Question: When I use both css and animations on my pieChart I get these strange artefacts. Anyone ever noticed these and how to eventually fix them? The code I use for setting the stylesheet is:
'''
String styleString = "-fx-border-color: black; -fx-border-width: 3; -fx-border-style: dashed;";
'''
The animation code is pulled from <URL> and customised - works great !

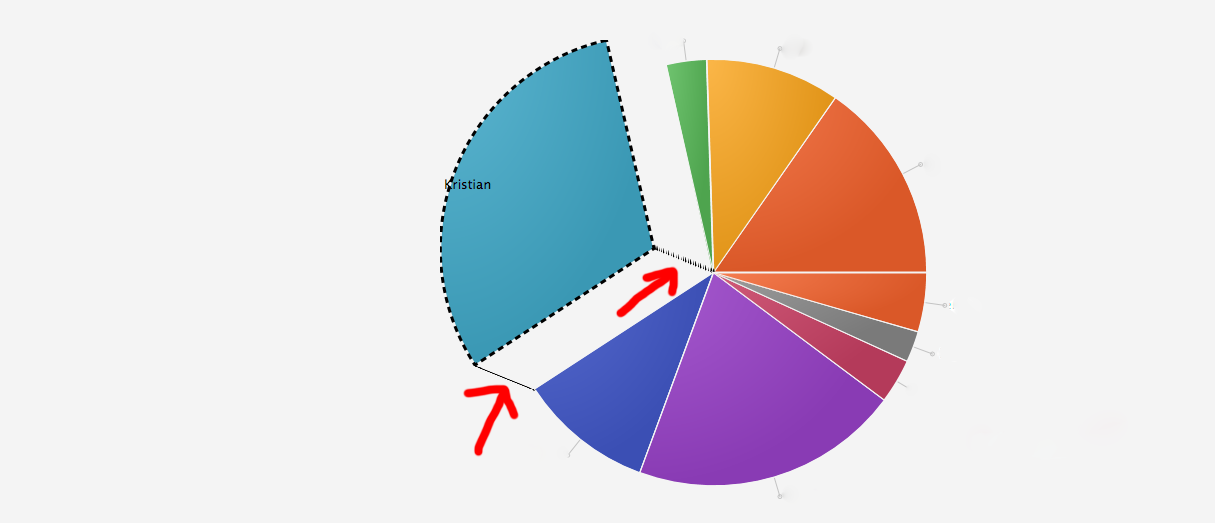
Answer: You can try to set the <URL> of the Data nodes to 'SRC_ATOP'. This works for me when I try to recreate the problem.